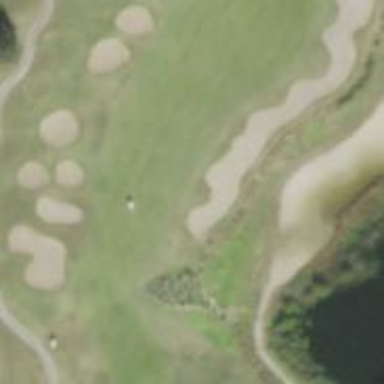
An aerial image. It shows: Golf bunker filled with sandy terrain.